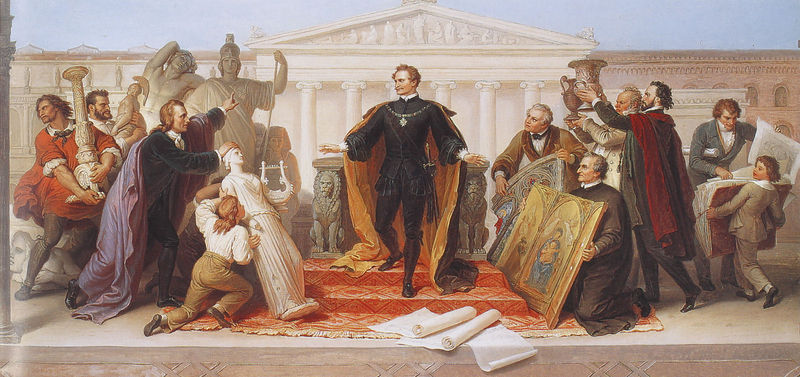
Titel: Ludwig I. König von Bayern als Sammler und Mäzen der Künste
Schlagwörter: gemälde, mann, fenster, säule, säulen, rot, teppich, diener, bild, öl, skulptur, statue, fassade, kette, giebel, ölgemälde, treppe, kaiser, thron, plastik, satire, schwert, herrscher, kunst, künste, kapitelle, krüge, plastiken, ionisch, huldigung, schriftrolle, gemalde, klassismus